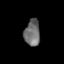
Tissue: lung
Cell type: B cells
Senescence score: 0.1964
Nuclear area (px): 403
Mean DAPI intensity: 109.134